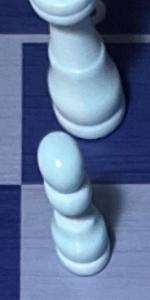
Label: Pawn_White